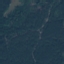
Land use / land cover class: Forest